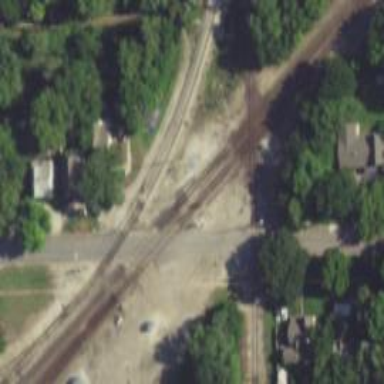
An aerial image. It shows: Railway crossing.